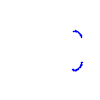
Particle: proton